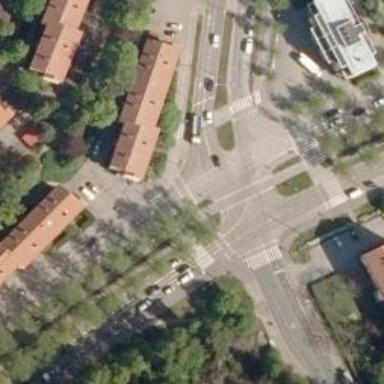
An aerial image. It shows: Asphalt cycleway with crossing.